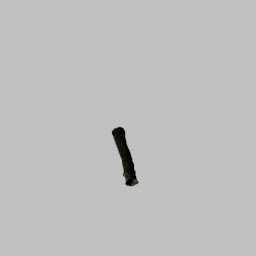
Label: nature